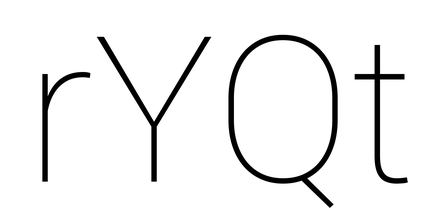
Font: Roboto_Thin